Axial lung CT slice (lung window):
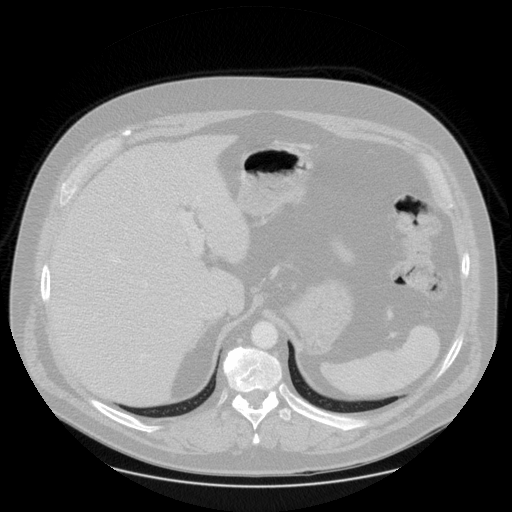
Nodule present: no